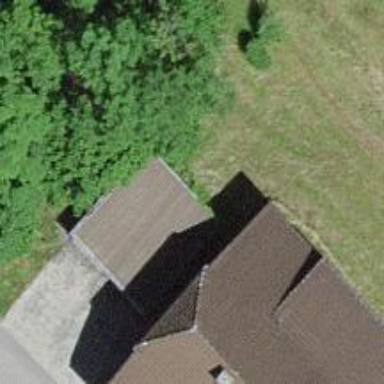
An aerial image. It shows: Garage.